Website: bh-photo
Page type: address-validator
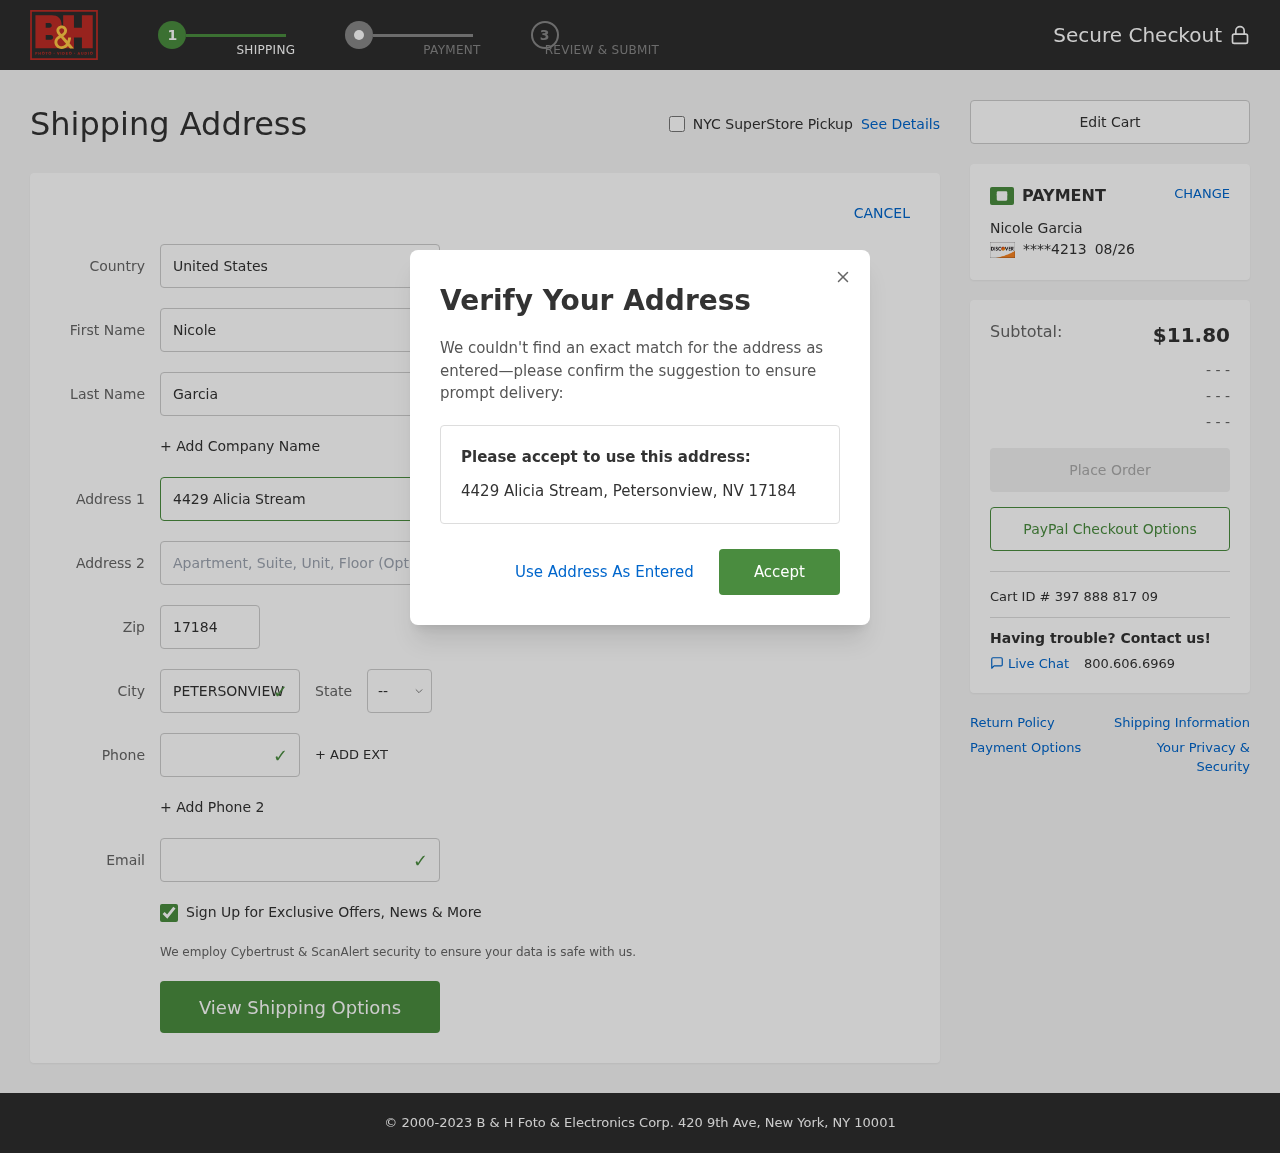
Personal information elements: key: PII_CARD_EXPIRY
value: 08/26
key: PII_CARD_LAST4
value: ****4213
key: PII_CITY
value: Petersonview
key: PII_COUNTRY
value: United States
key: PII_EMAIL
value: nicolegarcia@gmail.com
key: PII_FIRSTNAME
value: Nicole
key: PII_FULLNAME
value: Nicole Garcia
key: PII_LASTNAME
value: Garcia
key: PII_PHONE
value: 7073523462
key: PII_POSTCODE
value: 17184
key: PII_STATE_ABBR
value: NV
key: PII_STREET
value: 4429 Alicia Stream
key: PII_CITY_STATE_ZIP
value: Petersonview, NV 17184
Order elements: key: ORDER_SUBTOTAL
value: $11.80
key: ORDER_ID
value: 397 888 817 09